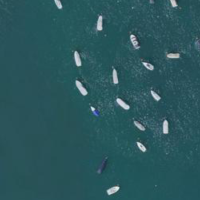
EUNIS habitat code: 14
Species observed at this site:
Aythya fuligula